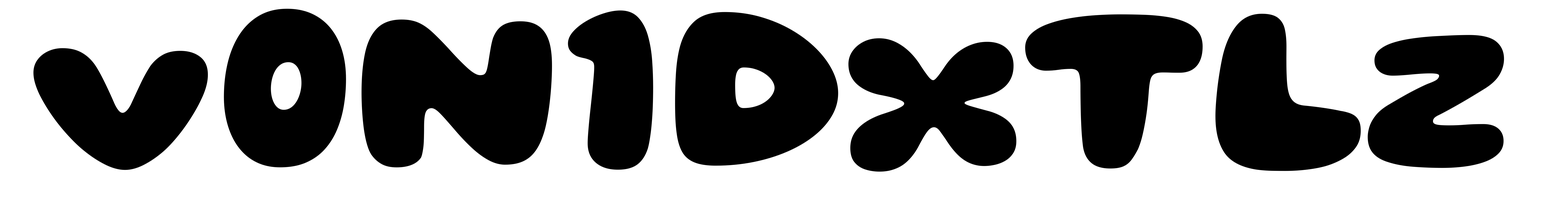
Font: Gluten_ExtraBold